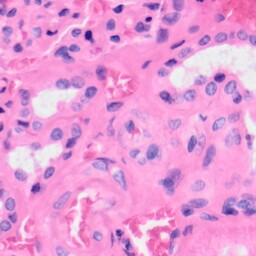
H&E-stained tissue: Kidney